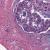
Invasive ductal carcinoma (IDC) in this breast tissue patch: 1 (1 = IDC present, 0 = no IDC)